В схеме (см. рисунок) все элементы можно считать идеальными.  ЭДС источника $\mathscr{E}=4.0~В$, сопротивления резисторов $r=50~кОм$, $R=150~кОм$, ёмкость конденсатора $C=2.0~мФ$. До замыкания ключа ток в цепи отсутствовал. Ключ замыкают на некоторое время, а затем размыкают. За время, пока ключ был замкнут, в схеме выделилось количество теплоты $Q_{1}=7.43~мДж$, а после размыкания ключа, в схеме выделилось количество теплоты $Q_{2}=1.00~мДж$.
Какой заряд протёк через резистор $R$ пока ключ был замкнут?
На какое время замкнули ключ?
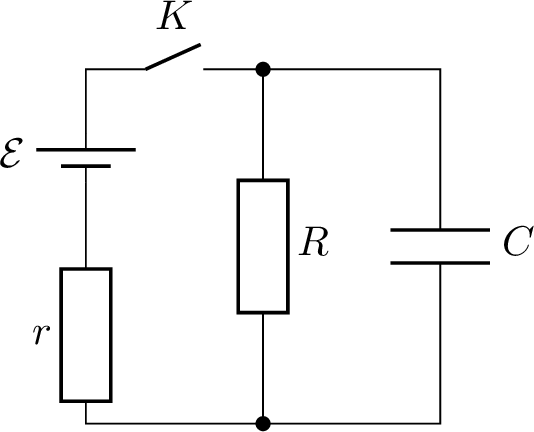
Какой заряд протёк через резистор $R$ пока ключ был замкнут?
Решение: Тепло $Q_{2}$, выделившееся в схеме после размыкания ключа, равно энергии конденсатора в момент размыкания: $$ Q_{2}=\frac{q_{C}^{2}}{2 C}, $$ откуда находим заряд конденсатора в момент размыкания ключа $$ q_{C}=\sqrt{2 C Q_{2}}=2.00~мКл. $$ Количество теплоты, выделившееся в схеме за все время, равно работе источника: $$ \mathscr{E} q_{\mathscr{E}}=Q_{1}+Q_{2}, $$ поэтому через источник протек заряд $$ q_{\mathscr{E}}=\frac{Q_{1}+Q_{2}}{\mathscr{E}}=2.11~мКл. $$ Тогда через резистор $R$ протёк заряд $$ q_{R}=q_{\mathscr{E}}-q_{C}=\frac{Q_{1}+Q_{2}}{\mathscr{E}}-\sqrt{2 C Q_{2}}=0.11~мКл. $$
Ответ: $$ q_{R}=\frac{Q_{1}+Q_{2}}{\mathscr{E}}-\sqrt{2 C Q_{2}}=0.11~мКл. $$

На какое время замкнули ключ?
Решение: При замкнутом ключе в произвольный момент времени справедливо следующее из второго правила Кирхгофа равенство: $$ \mathscr{E}=I_{R} R+I_{r} r . $$ Домножив его на малое время $\Delta t$, получим связь протекших за это время зарядов: $$ \mathscr{E} \Delta t=R I_{R} \Delta t+r I_{r} \Delta t=R \Delta q_{R}+r \Delta q_{r}. $$ Просуммировав подобные равенства за всё время до размыкания ключа, получим: $$ \mathscr{E} t=R q_{R}+r q_{r}, $$ откуда с учётом $q_{r}=q_{\mathscr{E}}$ получаем: $$ t=\frac{R q_{R}+r q_{\mathscr{E}}}{\mathscr{E}}=\frac{R+r}{\mathscr{E}^{2}}\left(Q_{1}+Q_{2}\right)-\frac{R}{\mathscr{E}} \sqrt{2 C Q_{2}}=30.4~с. $$ $\textit{Примечание}$. На самом деле условие задачи избыточно. Ответы на все вопросы условия можно получить, не зная количества тепла $Q_{1}$. Значение $Q_{2}$ однозначно определяет напряжение, до которого зарядился конденсатор, что в свою очередь определяет время зарядки. Если установить зависимость всех токов в цепи от времени, можно узнать и все протекшие заряды. Однако решение, не использующее значение $Q_{1}$ требует решения дифференциального уравнения. Для полноты приведем и это решение. C помощью правил Кирхгофа выразим ток через конденсатор (при разомкнутом ключе) через напряжение $U$ на нем: $$ I_{C}=I_{r}-I_{R}=\frac{1}{r}\left(\mathscr{E}-I_{R} R\right)-I_{R}=\frac{\mathscr{E}}{r}-U\left(\frac{1}{r}+\frac{1}{R}\right)=\left(U_{0}-U\right) \frac{R+r}{R r}. $$ Здесь $U_{0}=R \mathscr{E} /(R+r)=3~В$. С другой стороны, ток через конденсатор $$ I_{C}=\frac{\Delta q_{c}}{\Delta t}=C \frac{\Delta U}{\Delta t}=C \frac{d U}{d t}. $$ Таким образом получаем уравнение $$ C \frac{d U}{d t}=\left(U_{0}-U\right) \frac{R+r}{R r}. $$ Его решение, удовлетворяющее начальному условию $U(0)=0$ (в начальный момент времени конденсатор не заряжен) имеет вид $$ U(t)=U_{0}\left(1-e^{-t / \tau}\right), \quad \tau=C \frac{R r}{R+r}=75~с. $$ Напряжение на конденсаторе в момент размыкания ключа $$ U_{1}=\frac{q_{c}}{C}=\sqrt{\frac{2 Q_{2}}{C}}=1~В. $$ Отсюда находим время, в течение которого ключ был замкнут $$ t=-\tau \ln \left(1-\frac{U_{1}}{U_{0}}\right)=30.4~с. $$ Зная зависимость напряжения от времени, можно найти и ток $I_{R}(t)$, а проинтегрировав его — заряд, протекший через резистор: $$ \begin{gathered} I_{R}(t)=\frac{U_{0}}{R}\left(1-e^{-t / \tau}\right); \\ q_{R}=\int \limits_{0}^{t} d t_{1} I_{R}\left(t_{1}\right)=\frac{U_{0}}{R}\left(t-\tau\left(1-e^{-t / \tau}\right)\right); \\ q_{R}=\frac{U_{0} \tau}{R}\left(-\ln \left(1-\frac{U_{1}}{U_{0}}\right)-\frac{U_{1}}{U_{0}}\right)=0.11~мК. \end{gathered} $$ Как и следовало ожидать, мы получили те же самые ответы. В принципе, можно было бы вычислить мощность выделения тепла и получить значение $Q_{1}$, приведенное в условии. Подчеркнем, что от участников олимпиады не требовалось приводить решения, не использующего значение $Q_{1}$, так как не подразумевалось умения решать дифференциальные уравнения.
Ответ: $$ t=\frac{R+r}{\mathscr{E}^{2}}\left(Q_{1}+Q_{2}\right)-\frac{R}{\mathscr{E}} \sqrt{2 C Q_{2}}=30.4~с. $$
Темы:
T, Электричество, Цепи, RC-цепи, Всероссийские, Теплота, Электрические цепи